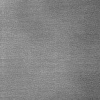
Atmospheric dust classification: dusty